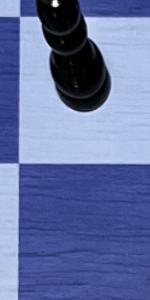
Label: Empty